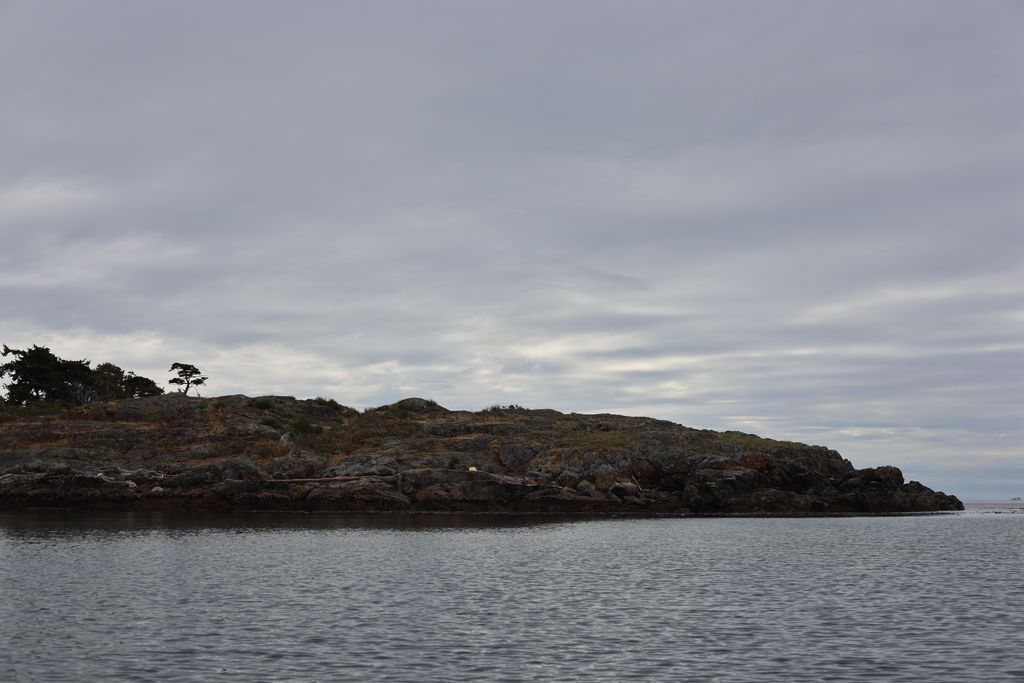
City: victoria